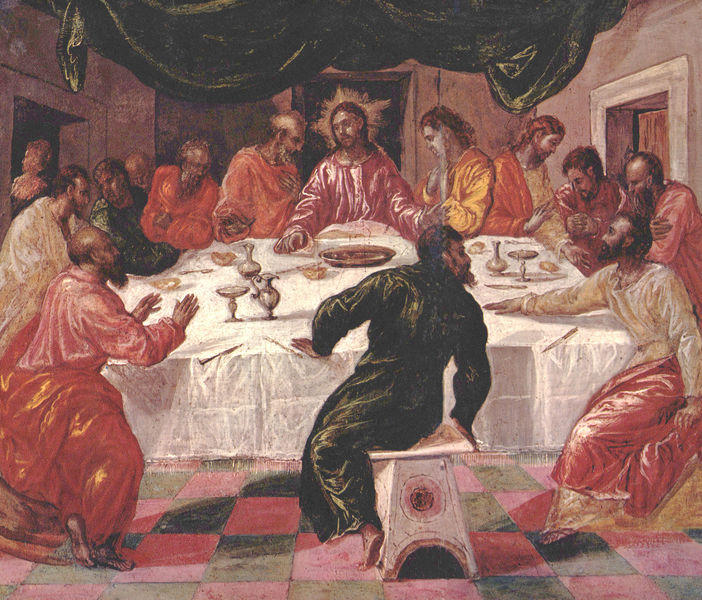
Titel: Das letzte Abendmahl
Künstler: El Greco
Standort: Bologna
Institution: Pinacoteca Nazionale
Schlagwörter: gemälde, gruppe, hand, mann, schatten, umhang, weiß, gelb, grün, menschen, sitzen, braun, fenster, frau, geste, glas, grau, kariert, licht, männer, orange, raum, reden, schwarz, stuhl, stühle, tisch, tür, zimmer, rot, tuch, gespräch, schachbrettmuster, bart, bärte, gläser, trinken, bibel, falten, johannes, messer, schale, teller, tod, gesten, hände, tischdecke, tischtuch, vorhang, öl, boden, fransen, gewand, gold, kelch, sitzend, stoff, decke, gewänder, innen, rechts, rosa, rund, kanne, krug, schalen, farbig, sitz, türen, fußboden, lila, türe, füsse, hocker, schemel, chair, hands, men, people, red, religious, robes, stool, white, essen, tafel, wein, bench, black, chairs, green, interior, painting, room, seated, sit, sitting, table, talk, glatze, draperie, türrahmen, brot, durchgang, floor, platte, becher, karos, barfuss, eingang, religion, links, zentralperspektive, weinen, geschirr, fliesen, wine, dynamik, gestik, kacheln, beten, schein, karfreitag, heiligenschein, krüge, nimbus, besteck, christus, jesus, jesus christus, sohle, food, mythology, tintoretto, water, baldachin, heilige, fresko, abendmahl, light, jünger, heilig, look, trauern, color, el greco, beard, petrus, kelche, tishc, door, scene, fromm, gral, speisung, feast, party, seats, tafeldecke, squares, fleischfarben, cloth, apostel, glorie, strahlenkranz, christ, cup, judas, abendmal, eat, eating, tablecloth, letztes abendmahl, aposteln, silberlinge, verrat, paulus, tafelrunde, fußsohle, christianity, plate, dynamil, fußrücken, gleichfarben, gründonnerstag, oblate, topos, umdreht, doorway, pitcher, biblical, letztes, rom, jeus, break, tiles, meal, halo, sadness, jesus christ, beards, dinner, bread, supper, um, 12, spiesung, dründonnerstag, apostles, last supper, last, dishes, religous, together, disciples, savior, betrayal, jugs, deciples, chalices, plates, the last supper, white tablecloth, sacrament, disiples, das abendmahl, share, checkerboard floor, 'christianity